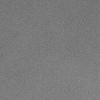
Atmospheric dust classification: dusty